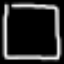
Label: square